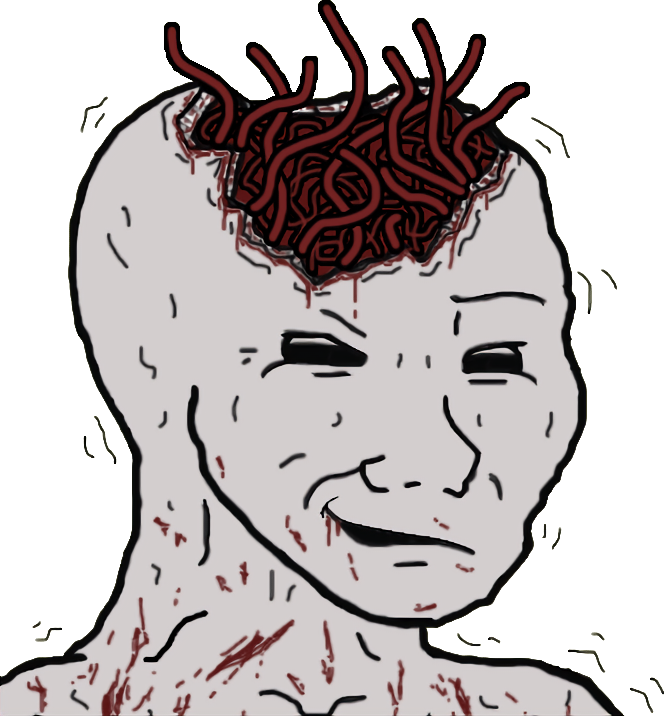
Label: 5_Smugjak